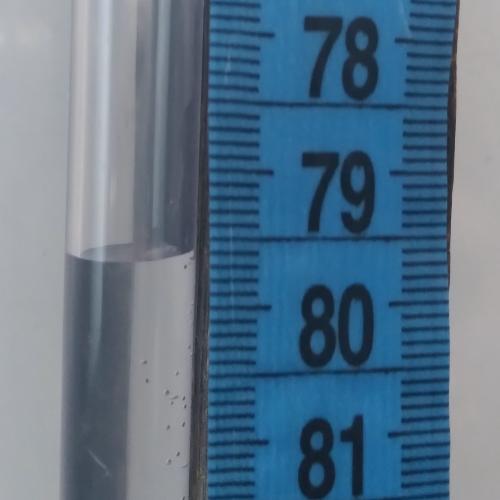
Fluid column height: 79.6 cm